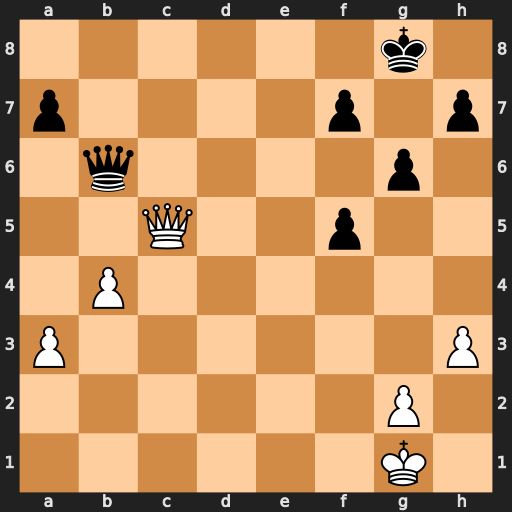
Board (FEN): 6k1/p4p1p/1q4p1/2Q2p2/1P6/P6P/6P1/6K1
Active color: w
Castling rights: -
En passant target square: -
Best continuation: Qxb6 axb6 a4 Kf8 a5 Ke7 a6